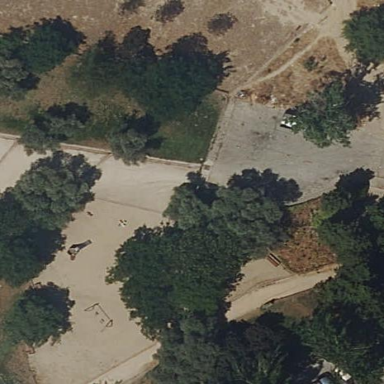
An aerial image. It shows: Playground area for leisure activities on the land.